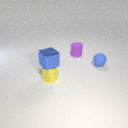
small blue rubber sphere behind small yellow metal cylinder